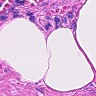
Metastatic tissue present: no